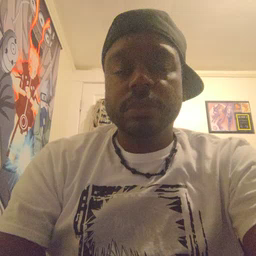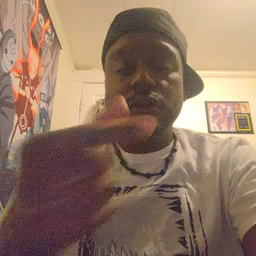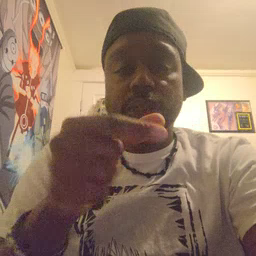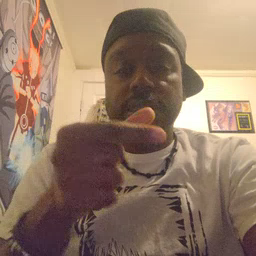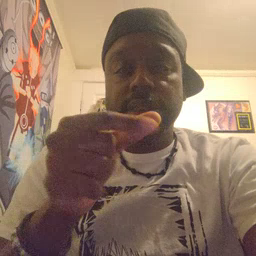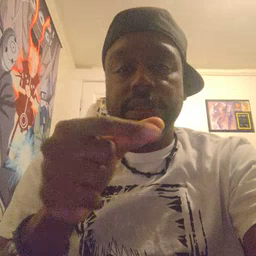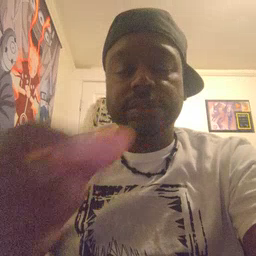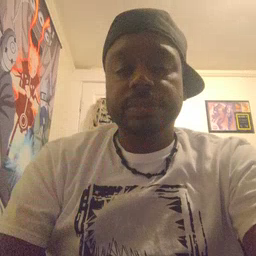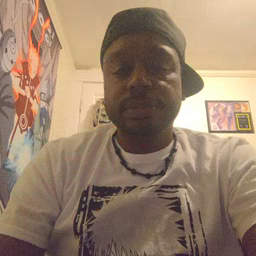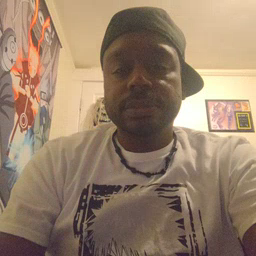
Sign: green